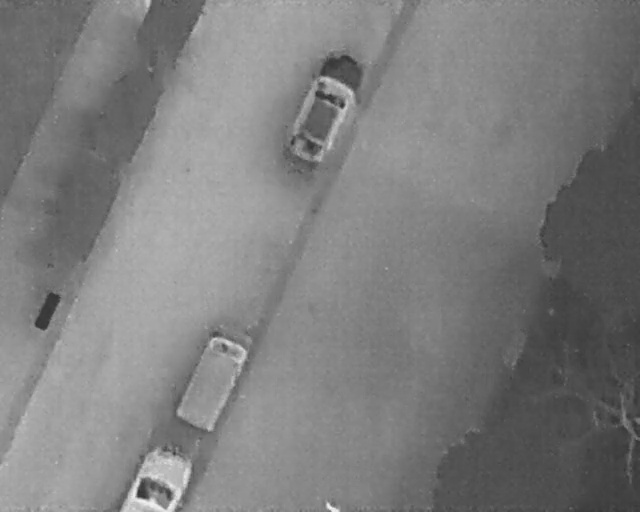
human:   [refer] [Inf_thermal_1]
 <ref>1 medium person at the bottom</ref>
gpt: <box>[[51, 96, 53, 100, 2]]</box>

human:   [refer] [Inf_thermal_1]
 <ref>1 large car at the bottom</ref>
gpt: <box>[[25, 69, 40, 79, 22]]</box>